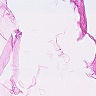
Metastatic tissue present: no